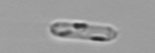
Label: Cerataulina_pelagica